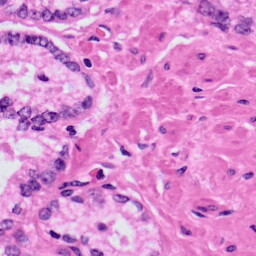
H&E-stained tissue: Prostate